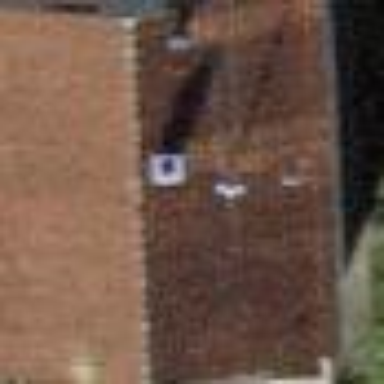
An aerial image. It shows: Building with pitched roof.